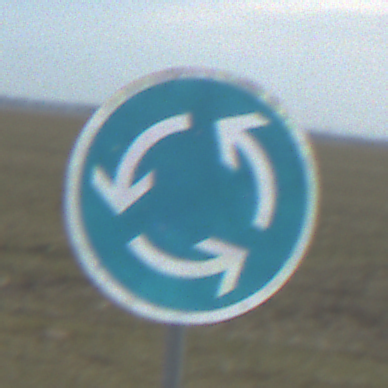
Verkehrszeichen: Kreisverkehr
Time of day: SunriseSunset
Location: Outdoor (RoadRail)
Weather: PartlyCloudy
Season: NotSpecified
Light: Natural